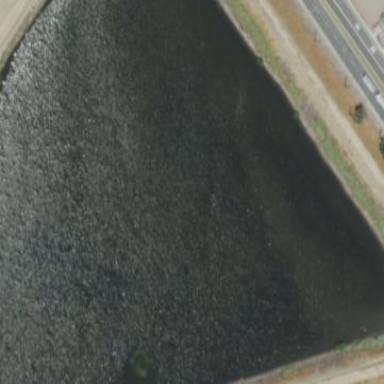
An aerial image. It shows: Reservoir of water next to man-made wastewater plant.